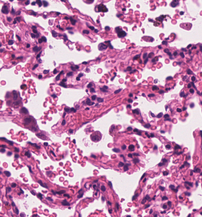
Tumor epithelial tissue: no
Tumor-associated stroma tissue: no
Normal tissue: yes